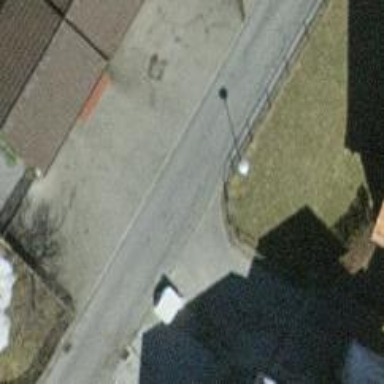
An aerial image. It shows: Alley classified as service road.